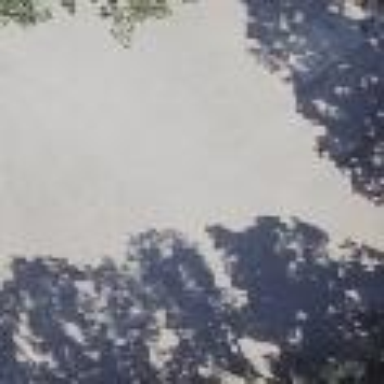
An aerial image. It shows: Footway with surface of fine gravel.